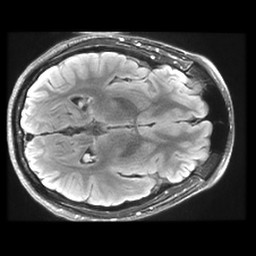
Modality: FLAIR
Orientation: axial
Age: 20
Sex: male
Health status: healthy
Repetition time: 12 s
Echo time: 0.09782 s